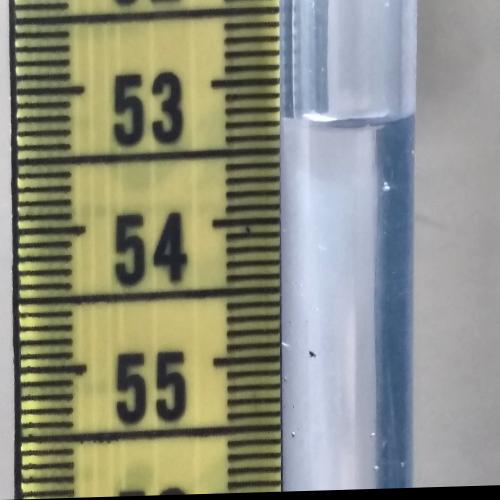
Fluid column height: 53.3 cm